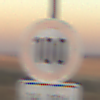
Verkehrszeichen: Geschwindigkeit100
Zusatzzeichen unten: ZeitangabenOhneBeschraenkungAufWochentage1
Umgebung: Outdoor, Nature
Tageszeit: SunriseSunset
Wetter: Clear
Licht: Natural
Jahreszeit: NotSpecified
Kontrast: HighContrast